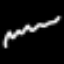
Label: squiggle